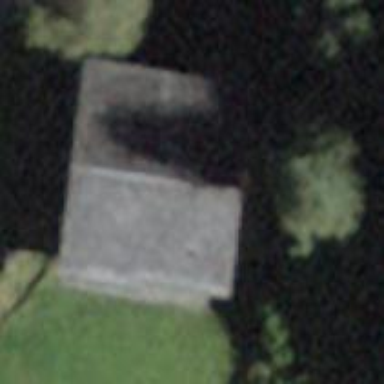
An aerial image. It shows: Building with ridged roof.